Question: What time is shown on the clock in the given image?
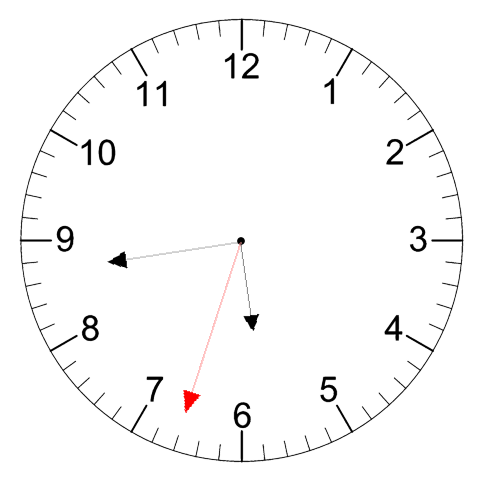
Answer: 05:43:33